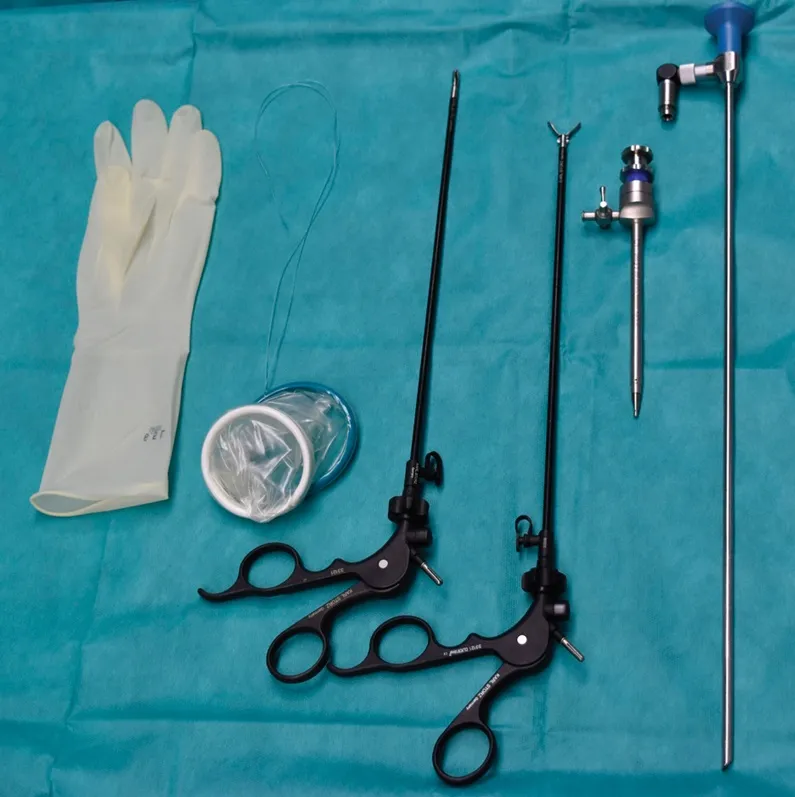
Equipment used for single-incision pediatric endosurgery with glove port.
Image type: medical_photograph (other_medical_photograph)